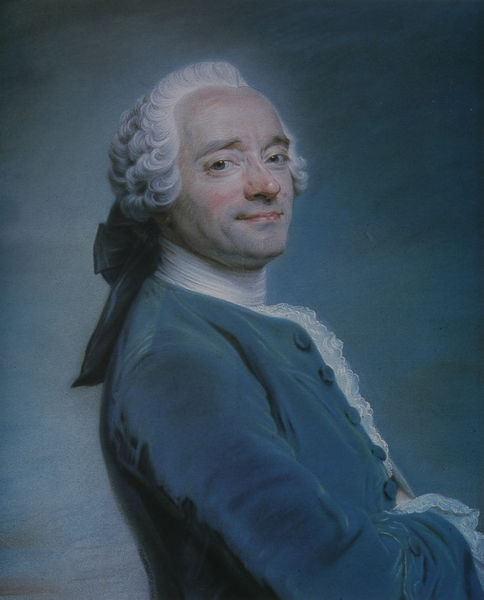
Titel: Autoportrait au jabot, Selbstporträt mit Brustkrause
Künstler: Maurice Quentin de La Tour
Standort: Amiens
Institution: Musée de Picardie
Schlagwörter: blau, dunkel, gemälde, hand, mann, schatten, weiß, grau, haar, hell, licht, mund, nase, profil, schwarz, stirn, türkis, blick, rot, schal, tuch, malerei, mode, rock, schleife, anzug, hemd, jacke, jung, arm, arme, augen, band, barock, bluse, falten, gesicht, kragen, mensch, samt, spitze, ärmel, bildnis, hals, herr, portrait, porträt, öl, auge, haare, mantel, sitzend, strick, adel, spitzen, person, augenbrauen, gebeugt, kinn, knopf, lippe, lippen, locken, poträt, puder, rosa, rouge, schulter, seide, perücke, lächeln, seitlich, wangen, man, halsband, backen, schattierung, haarband, rt, kaiser, könig, zopf, brauen, halstuch, maler, rüsche, rüschen, knöpfe, knopfleiste, selbstporträt, lächelnd, lachen, seite, halbprofil, rasiert, prinz, binder, halsbinde, fröhlich, persönlichkeit, haarschleife, drehung, preußen, schlaufe, graf, sisley, alfred, jabot, mozart, casanova, weisse haare, zufrieden, seidenschal, rüschenhemd, braune augen, oesterreich, blauer hintergrund, armbinde, rote nase, nöpfe, blaue jacke, homme d esprit, esprit, lächenln, prücke, weiße perücke blauer samtanzug, schwarze haarschleife  m, blaues bild, knopd, eiß blau, lint, schaut her, läcvheln